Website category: auto
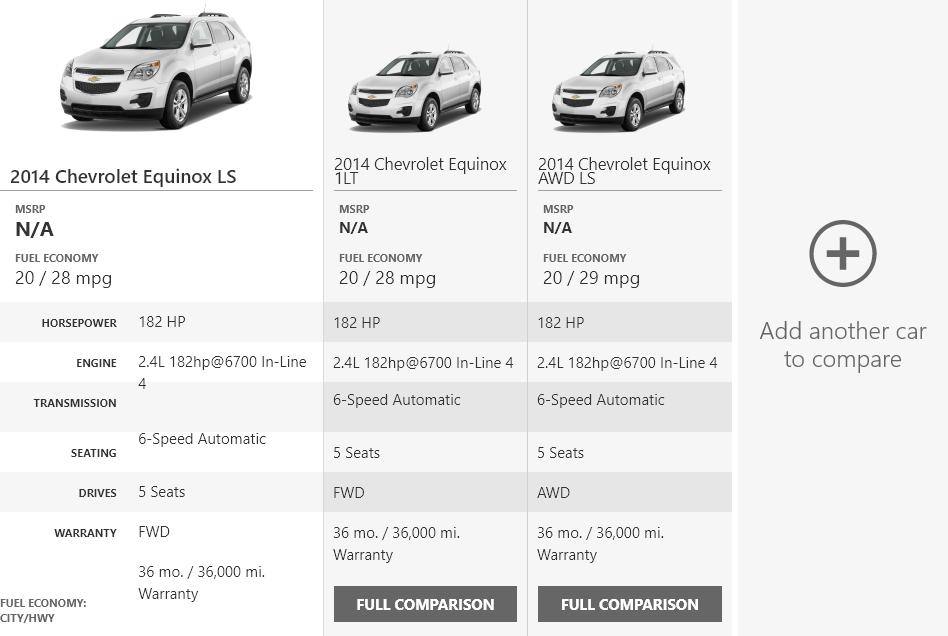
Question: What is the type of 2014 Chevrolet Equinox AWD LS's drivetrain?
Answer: AWD

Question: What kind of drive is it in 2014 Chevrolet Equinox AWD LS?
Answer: AWD

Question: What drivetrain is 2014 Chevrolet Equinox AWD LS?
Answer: AWD

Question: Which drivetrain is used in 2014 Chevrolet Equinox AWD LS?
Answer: AWD

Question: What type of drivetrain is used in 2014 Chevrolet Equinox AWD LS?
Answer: AWD

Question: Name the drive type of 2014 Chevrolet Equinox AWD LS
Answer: AWD

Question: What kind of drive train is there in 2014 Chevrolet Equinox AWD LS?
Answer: AWD

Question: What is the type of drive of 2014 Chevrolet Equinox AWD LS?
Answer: AWD

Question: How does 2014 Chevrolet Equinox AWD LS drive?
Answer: AWD

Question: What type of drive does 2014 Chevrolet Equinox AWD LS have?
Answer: AWD

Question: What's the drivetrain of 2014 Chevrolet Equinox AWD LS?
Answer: AWD

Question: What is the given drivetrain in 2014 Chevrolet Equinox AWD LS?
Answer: AWD

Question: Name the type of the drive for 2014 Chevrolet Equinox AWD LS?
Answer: AWD

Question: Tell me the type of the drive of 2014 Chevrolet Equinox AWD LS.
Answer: AWD

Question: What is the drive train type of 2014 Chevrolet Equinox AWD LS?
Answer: AWD

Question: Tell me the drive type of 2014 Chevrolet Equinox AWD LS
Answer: AWD

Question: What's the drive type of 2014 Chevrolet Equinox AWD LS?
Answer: AWD

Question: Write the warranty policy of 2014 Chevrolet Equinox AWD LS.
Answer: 36 mo. / 36,000 mi. Warranty

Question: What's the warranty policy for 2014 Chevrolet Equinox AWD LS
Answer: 36 mo. / 36,000 mi. Warranty

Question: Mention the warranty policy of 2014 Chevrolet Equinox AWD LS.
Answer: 36 mo. / 36,000 mi. Warranty

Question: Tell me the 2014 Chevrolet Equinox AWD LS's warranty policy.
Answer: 36 mo. / 36,000 mi. Warranty